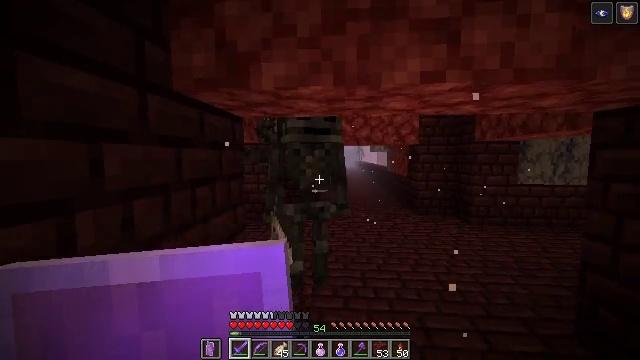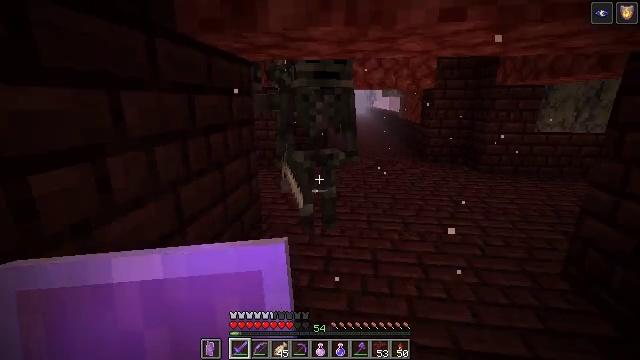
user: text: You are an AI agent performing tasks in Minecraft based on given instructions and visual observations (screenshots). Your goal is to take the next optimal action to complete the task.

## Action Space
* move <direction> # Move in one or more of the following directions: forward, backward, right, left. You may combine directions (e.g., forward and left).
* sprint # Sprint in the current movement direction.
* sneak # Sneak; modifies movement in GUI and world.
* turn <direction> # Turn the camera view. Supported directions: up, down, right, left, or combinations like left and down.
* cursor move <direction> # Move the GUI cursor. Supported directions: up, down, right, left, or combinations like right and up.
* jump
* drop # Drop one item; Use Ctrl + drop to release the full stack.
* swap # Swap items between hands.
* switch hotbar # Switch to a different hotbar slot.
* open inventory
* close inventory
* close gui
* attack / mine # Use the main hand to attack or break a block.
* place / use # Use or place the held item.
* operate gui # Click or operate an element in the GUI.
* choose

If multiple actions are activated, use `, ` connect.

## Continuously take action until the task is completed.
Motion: motion action
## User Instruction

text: Kill a wither skeleton.
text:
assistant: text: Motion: move back, turn left and down
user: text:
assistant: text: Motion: no_op